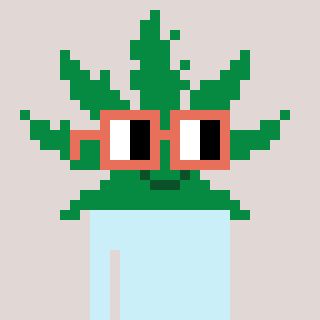
a pixel art character with square orange glasses, a weed-shaped head and a teal-colored body on a warm background